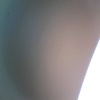
Label: sunburn